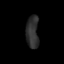
Tissue: skin
Cell type: Epithelial cells
Senescence score: 0.2473
Nuclear area (px): 399
Mean DAPI intensity: 46.694